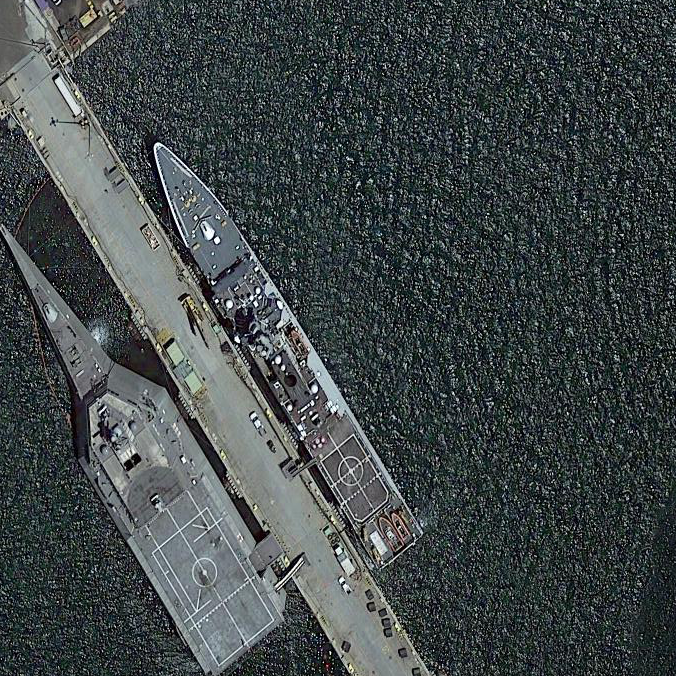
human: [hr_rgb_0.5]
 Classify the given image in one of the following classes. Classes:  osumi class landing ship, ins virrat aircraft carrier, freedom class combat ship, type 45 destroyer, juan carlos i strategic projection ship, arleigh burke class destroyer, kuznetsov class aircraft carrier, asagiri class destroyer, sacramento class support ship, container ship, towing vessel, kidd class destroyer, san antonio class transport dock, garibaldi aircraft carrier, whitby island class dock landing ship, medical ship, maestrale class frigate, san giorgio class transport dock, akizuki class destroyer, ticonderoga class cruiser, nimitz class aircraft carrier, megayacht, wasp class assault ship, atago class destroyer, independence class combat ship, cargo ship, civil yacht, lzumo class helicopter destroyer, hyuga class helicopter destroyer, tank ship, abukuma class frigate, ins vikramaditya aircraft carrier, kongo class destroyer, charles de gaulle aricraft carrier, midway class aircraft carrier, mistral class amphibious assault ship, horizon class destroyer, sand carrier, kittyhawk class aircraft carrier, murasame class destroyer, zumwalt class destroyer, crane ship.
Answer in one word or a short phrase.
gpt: Independence class combat ship